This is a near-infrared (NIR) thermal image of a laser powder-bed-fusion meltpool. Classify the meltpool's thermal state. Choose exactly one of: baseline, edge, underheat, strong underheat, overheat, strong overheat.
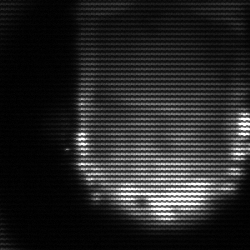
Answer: baseline